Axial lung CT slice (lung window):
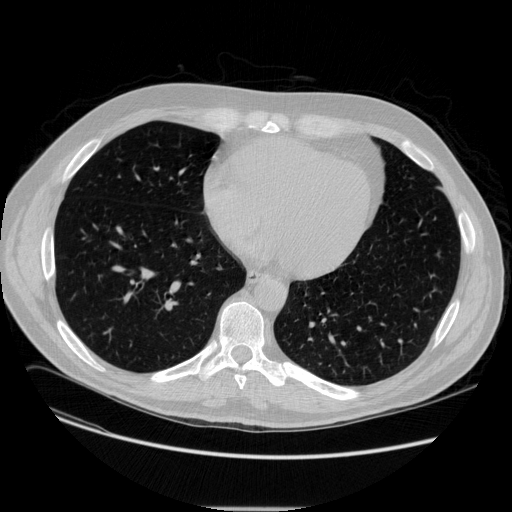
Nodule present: no